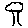
Label: tree